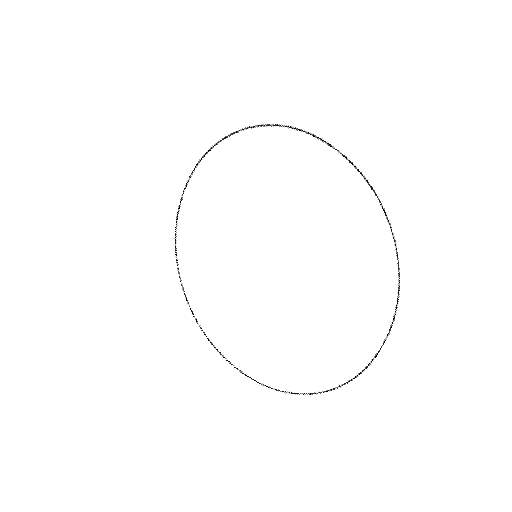
Crossing number: 0